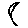
Label: moon